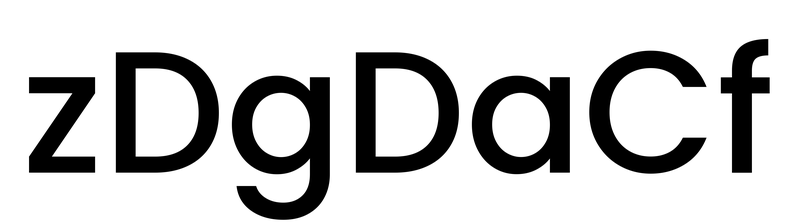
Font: Poppins-Medium